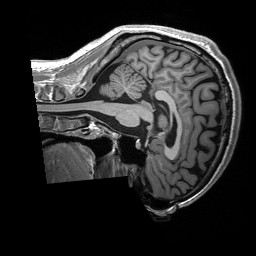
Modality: T1w
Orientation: sagittal
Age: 22
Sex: male
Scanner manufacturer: siemens
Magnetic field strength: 3 T
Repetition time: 2.53 s
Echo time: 0.00227 s